Field crop: maize
Growth stage: 2
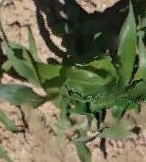
Species: maize